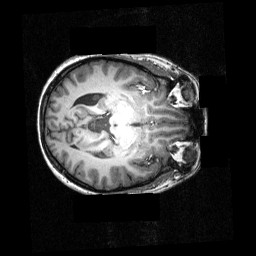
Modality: T1w
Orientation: axial
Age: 22
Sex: female
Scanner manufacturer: siemens
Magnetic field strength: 3.951 T
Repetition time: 1.5 s
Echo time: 0.00341 s